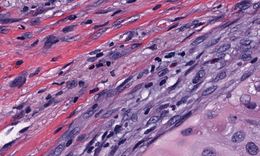
Tumor epithelial tissue: yes
Tumor-associated stroma tissue: yes
Normal tissue: no